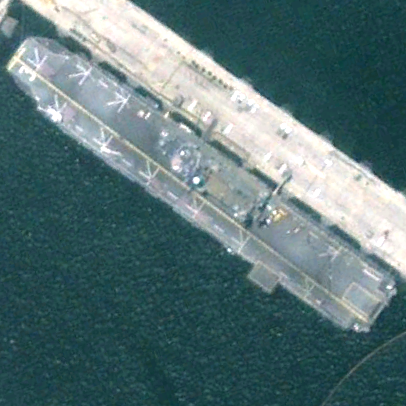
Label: assault